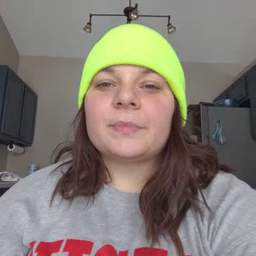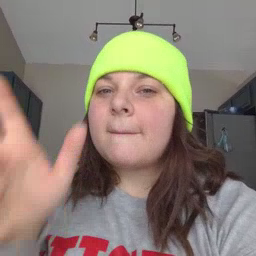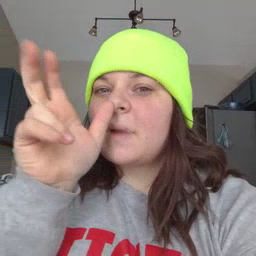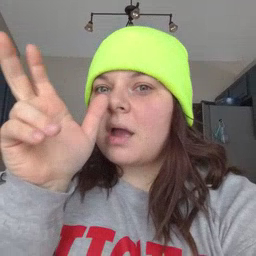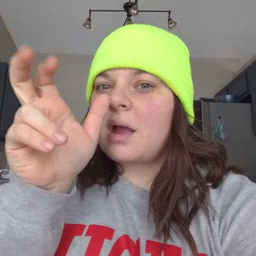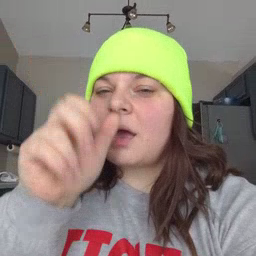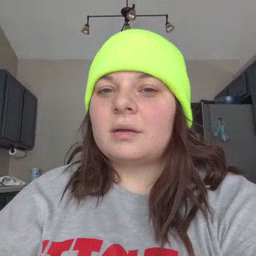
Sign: bug